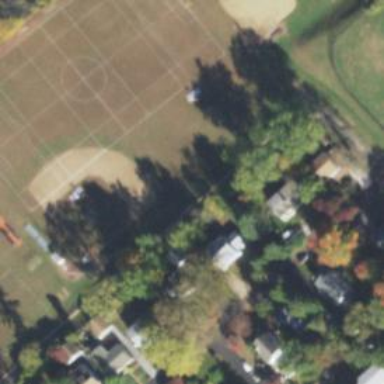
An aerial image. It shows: Soccer pitch designated for leisure and sports activities.